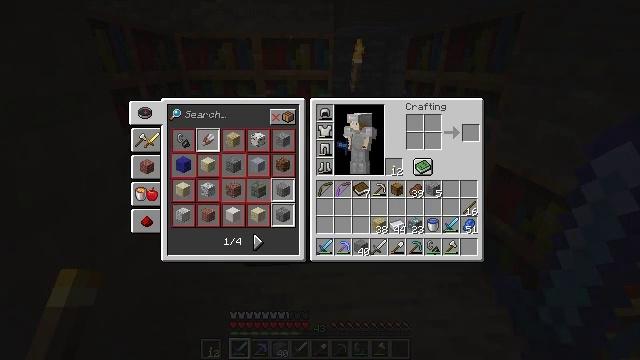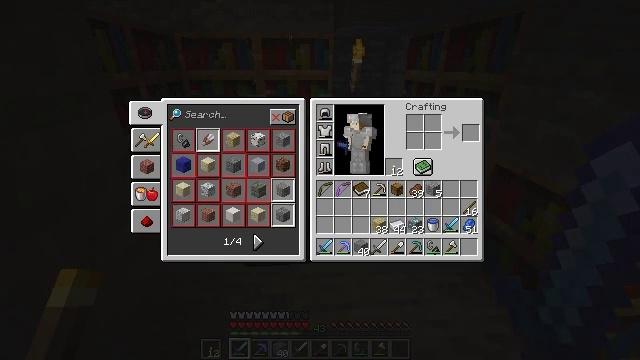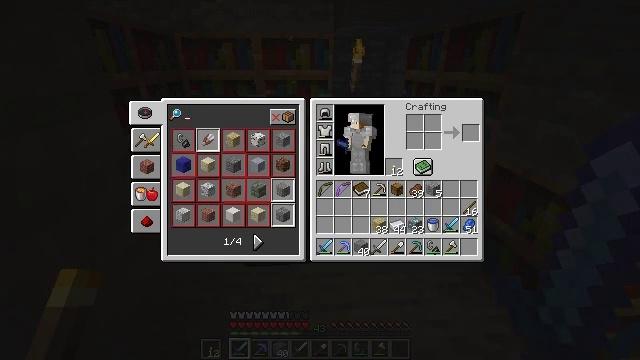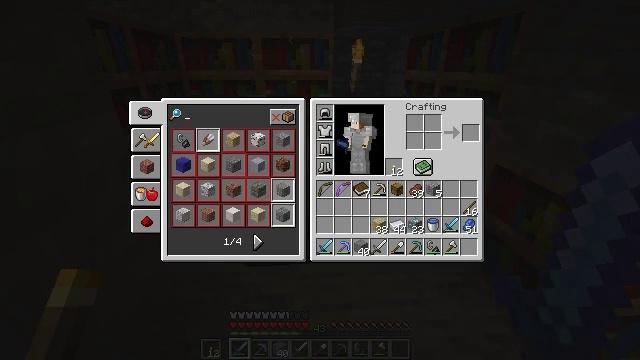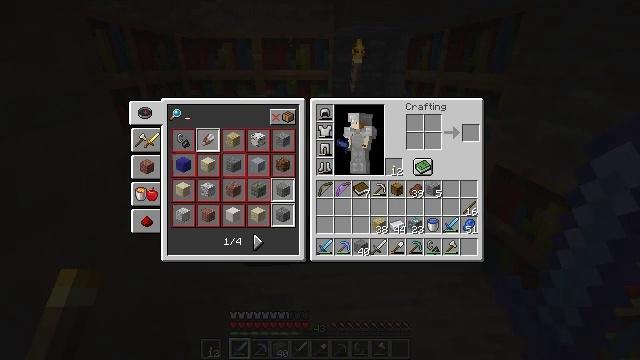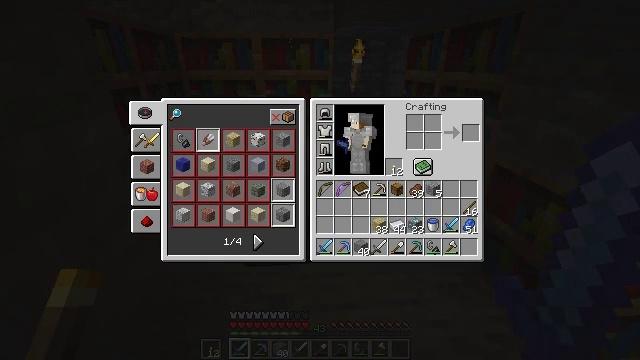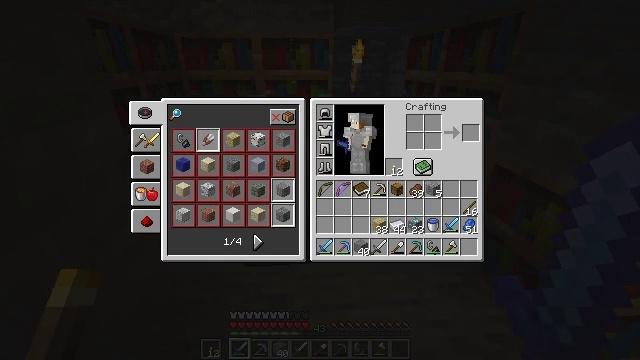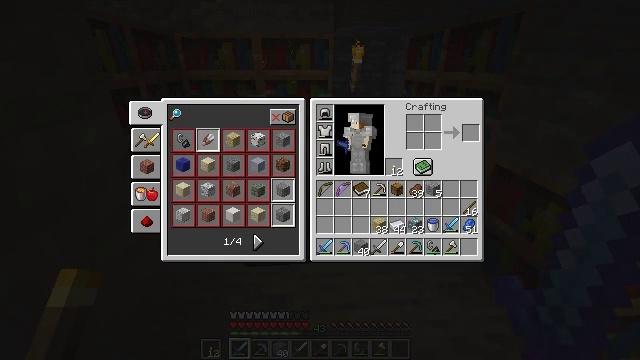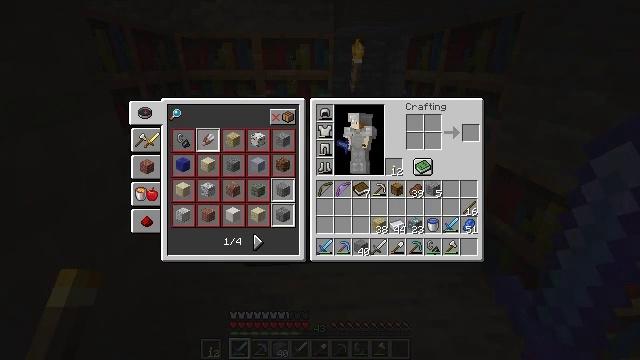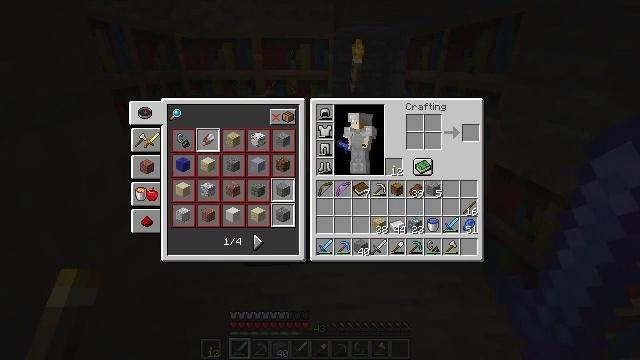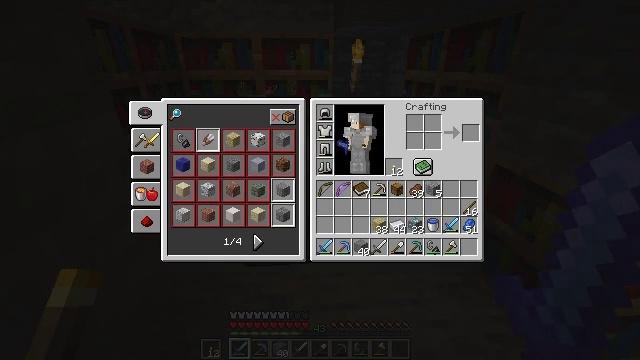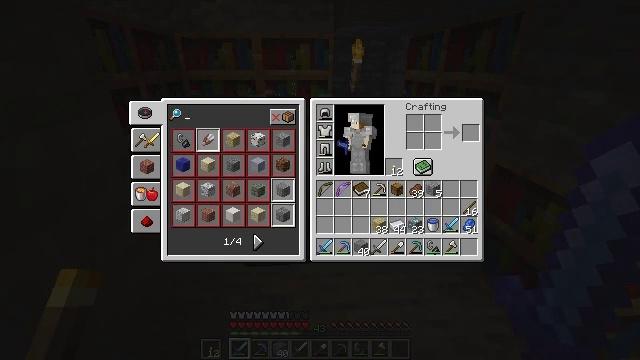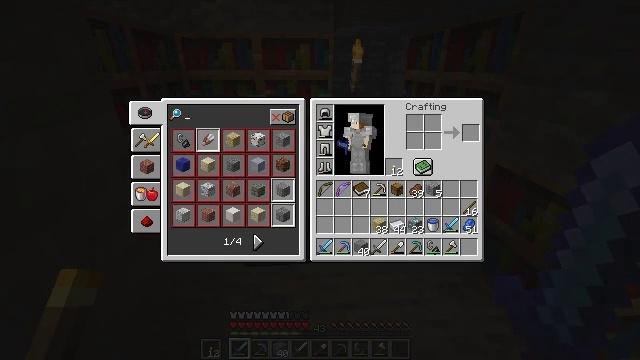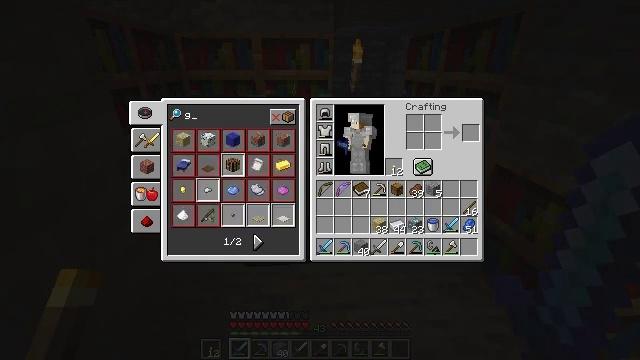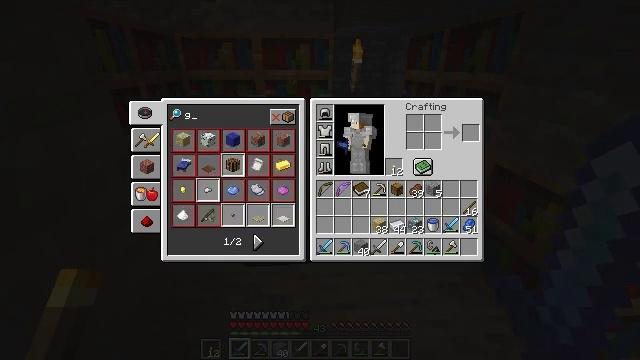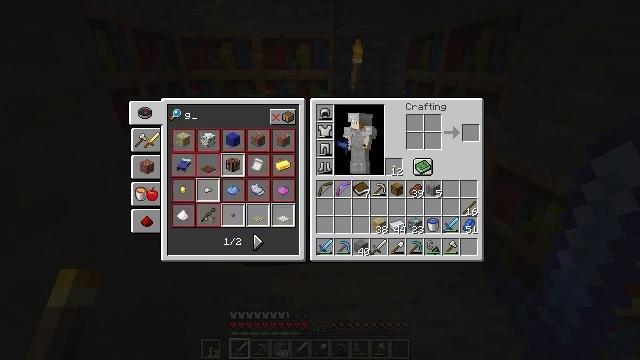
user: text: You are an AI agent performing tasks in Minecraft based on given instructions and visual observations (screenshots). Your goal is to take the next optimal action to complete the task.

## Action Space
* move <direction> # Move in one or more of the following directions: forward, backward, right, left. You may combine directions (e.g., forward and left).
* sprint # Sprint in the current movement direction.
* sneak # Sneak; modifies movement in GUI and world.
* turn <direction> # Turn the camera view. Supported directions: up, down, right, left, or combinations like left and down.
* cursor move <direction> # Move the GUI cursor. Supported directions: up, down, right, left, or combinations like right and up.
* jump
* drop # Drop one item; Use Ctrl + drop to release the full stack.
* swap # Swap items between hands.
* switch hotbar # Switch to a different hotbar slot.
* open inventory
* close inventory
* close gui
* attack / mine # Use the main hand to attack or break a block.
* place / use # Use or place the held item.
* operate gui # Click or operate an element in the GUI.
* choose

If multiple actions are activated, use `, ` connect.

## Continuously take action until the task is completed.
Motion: motion action
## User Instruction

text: Use the crafting table to make a stone slab.
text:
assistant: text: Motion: no_op
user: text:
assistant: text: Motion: attack / mine
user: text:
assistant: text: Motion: attack / mine
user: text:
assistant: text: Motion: attack / mine
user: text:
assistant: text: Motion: no_op
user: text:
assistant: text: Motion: no_op
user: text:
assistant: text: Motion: no_op
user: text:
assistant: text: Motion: no_op
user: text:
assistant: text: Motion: no_op
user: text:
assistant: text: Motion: no_op
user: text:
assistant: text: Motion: no_op
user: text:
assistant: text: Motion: no_op
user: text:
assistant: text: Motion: no_op
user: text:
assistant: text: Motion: no_op
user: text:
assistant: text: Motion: no_op
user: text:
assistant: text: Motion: no_op
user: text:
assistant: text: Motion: no_op
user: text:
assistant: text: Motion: no_op
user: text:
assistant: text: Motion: no_op
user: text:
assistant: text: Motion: turn down
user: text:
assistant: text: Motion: turn down
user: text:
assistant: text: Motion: no_op
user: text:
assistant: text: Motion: turn down
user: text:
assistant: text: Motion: no_op
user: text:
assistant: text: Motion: no_op
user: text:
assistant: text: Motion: no_op
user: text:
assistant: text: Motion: no_op
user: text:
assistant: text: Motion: no_op
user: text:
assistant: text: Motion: no_op
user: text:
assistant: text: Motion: no_op